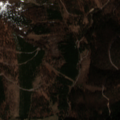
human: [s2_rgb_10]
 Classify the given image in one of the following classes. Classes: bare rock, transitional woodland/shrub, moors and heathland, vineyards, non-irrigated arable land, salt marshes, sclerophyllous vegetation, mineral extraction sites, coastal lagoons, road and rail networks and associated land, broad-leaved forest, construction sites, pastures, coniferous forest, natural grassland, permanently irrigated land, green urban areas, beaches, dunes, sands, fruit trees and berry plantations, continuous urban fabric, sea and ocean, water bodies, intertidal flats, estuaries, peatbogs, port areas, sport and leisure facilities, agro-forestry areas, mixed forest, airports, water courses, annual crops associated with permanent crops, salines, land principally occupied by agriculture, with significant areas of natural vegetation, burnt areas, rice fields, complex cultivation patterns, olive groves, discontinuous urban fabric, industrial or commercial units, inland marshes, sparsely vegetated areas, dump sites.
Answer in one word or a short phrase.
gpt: pastures, broad-leaved forest, coniferous forest, mixed forest